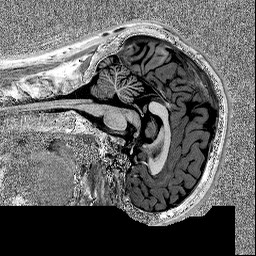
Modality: MP2RAGE
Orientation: sagittal
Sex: male